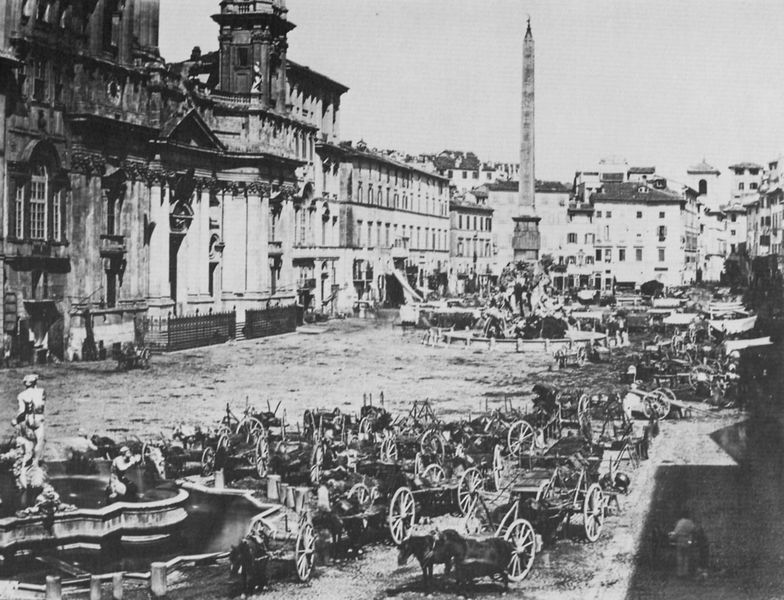
Titel: Markt auf der Piazza Navona in Rom
Künstler: Italienischer Photograph
Schlagwörter: gruppe, himmel, schatten, wasser, menschen, stadt, fenster, licht, schwarz, straße, säule, säulen, weiss, gebäude, haus, zaun, alt, häuser, gitter, kirche, figur, brunnen, karren, pferd, pferde, räder, turm, statue, wellen, fassade, fassaden, leer, dorf, giebel, hof, fuhrwerke, kutsche, kutschen, markt, platz, rad, wagen, krieg, tor, foto, fotografie, photographie, palast, becken, schwarz weiss, rom, photo, portale, statuen, olymp, obelisk, umzug, aufnahme, brunne, manschen, stadtplatz, fesnter, botschaft, pferdewagen, sáulen, parken, droschken, bernini, gespanne, piazza navona, 4, ruem, vier-stroeme-brunnen, sant agnese